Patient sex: M
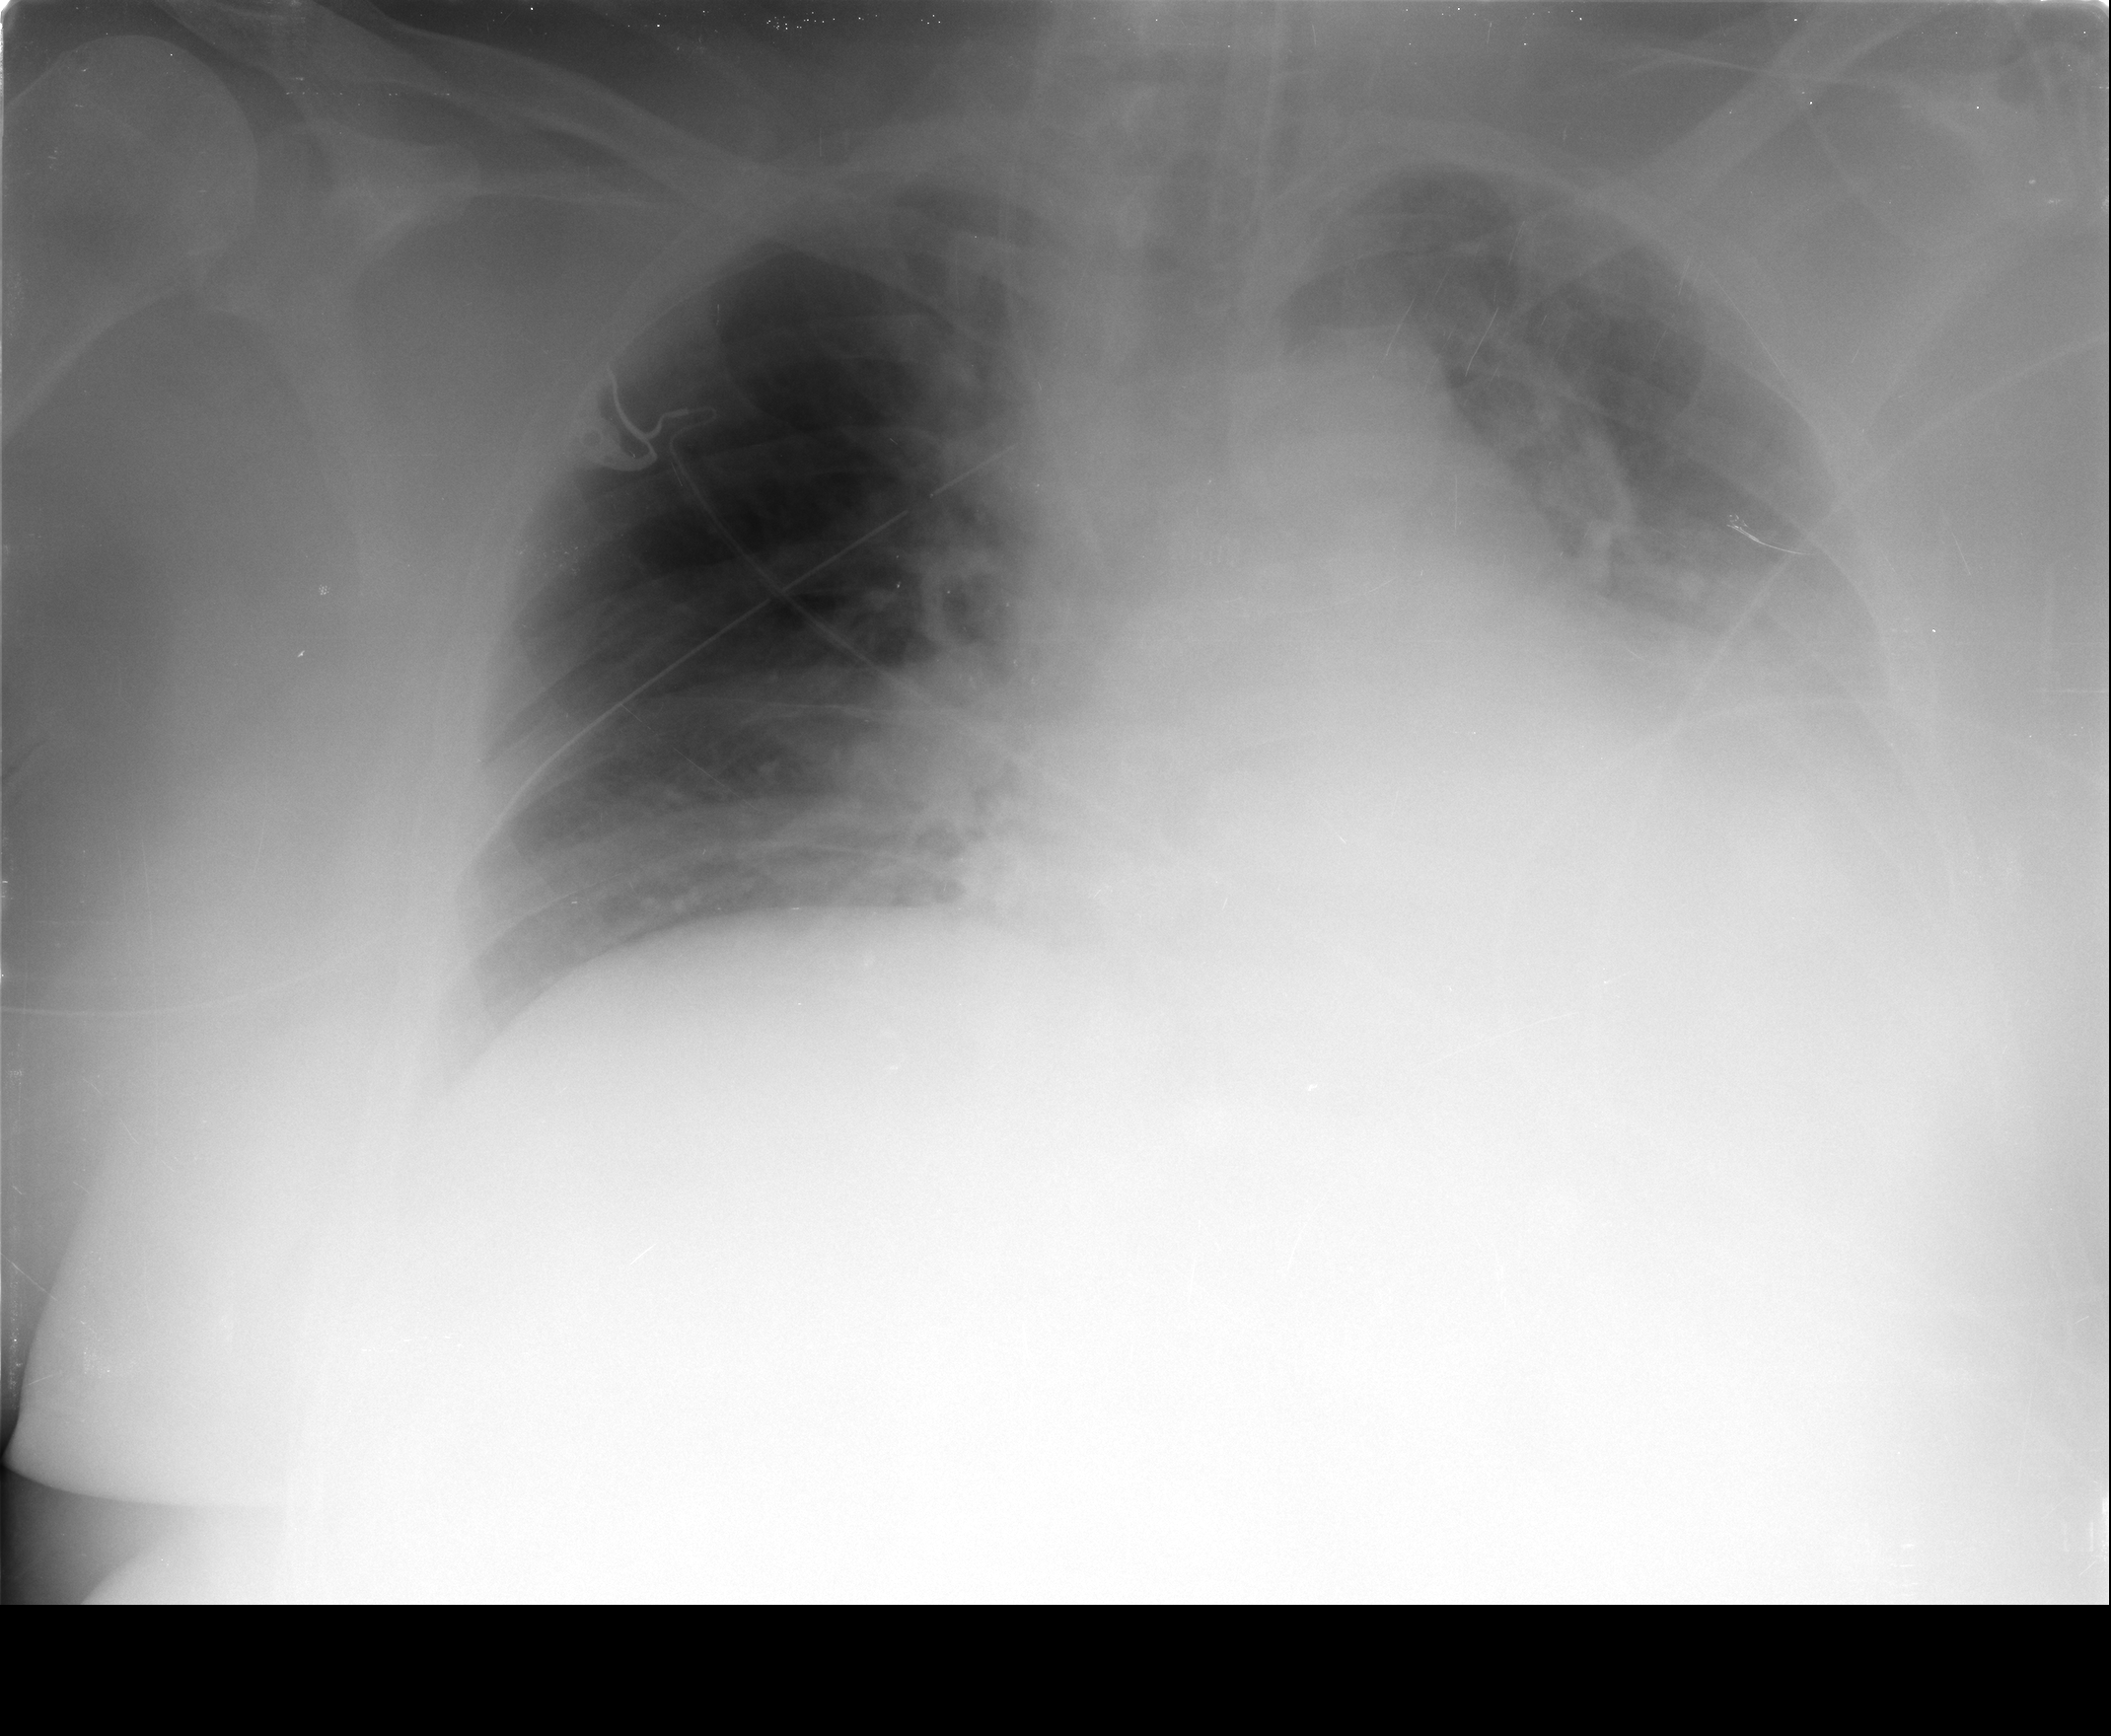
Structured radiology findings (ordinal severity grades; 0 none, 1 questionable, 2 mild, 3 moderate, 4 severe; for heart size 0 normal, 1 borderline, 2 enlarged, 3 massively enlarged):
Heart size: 2
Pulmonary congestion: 0
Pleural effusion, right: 0
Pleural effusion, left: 3
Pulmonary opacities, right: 0
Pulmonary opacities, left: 0
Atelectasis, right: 1
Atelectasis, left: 3